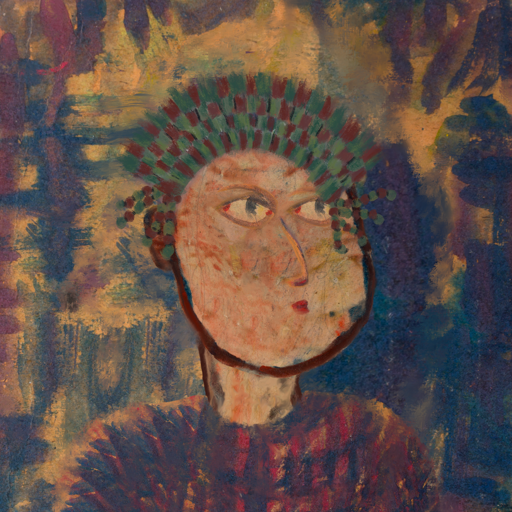
Background: InTheSun, Head And Neck Side: Orphan, Face Side: GypsyMother, Bust: In_The_Sun, Hair Side: Blank, Head Accessory: After_Raid_Crown, Second Necklace: Blank, Necklace: Blank, Baby: Blank